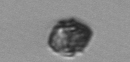
Label: Kryptoperidinium_triquetrum